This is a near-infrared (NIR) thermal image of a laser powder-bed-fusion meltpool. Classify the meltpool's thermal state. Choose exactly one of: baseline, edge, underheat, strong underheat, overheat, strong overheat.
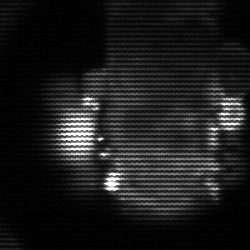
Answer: strong underheat